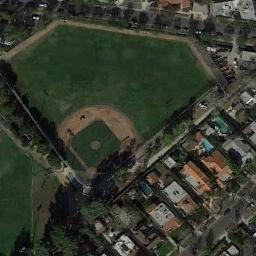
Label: baseball_diamond